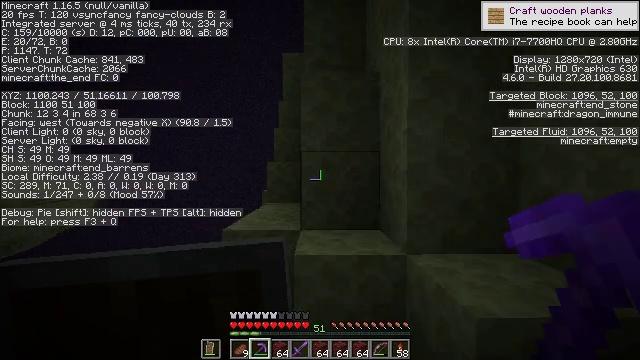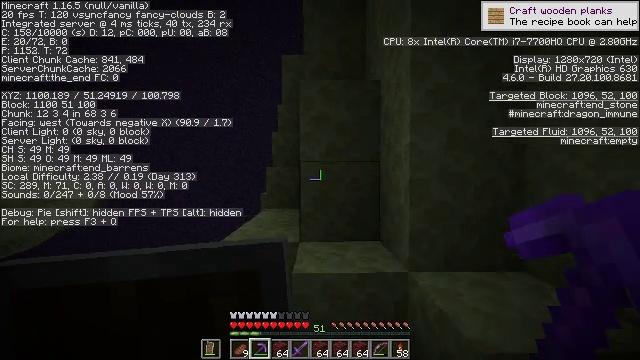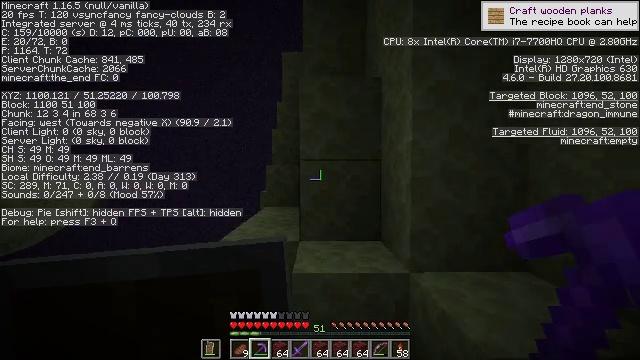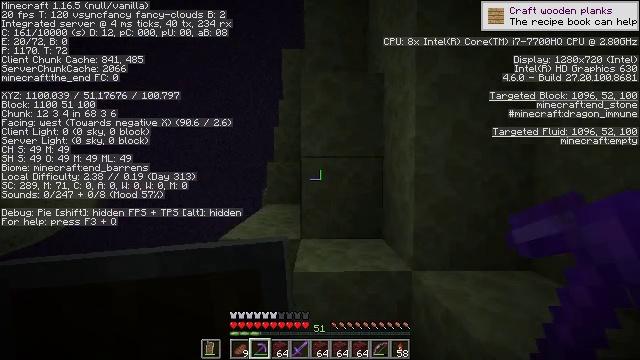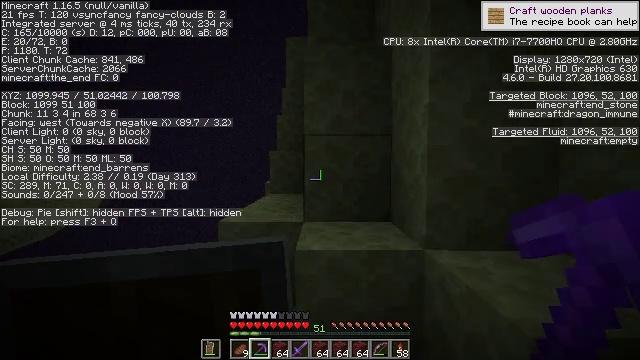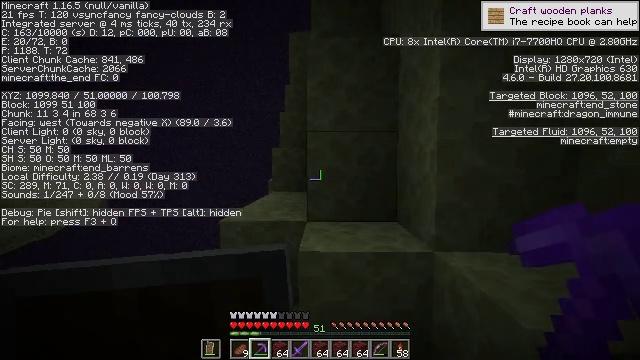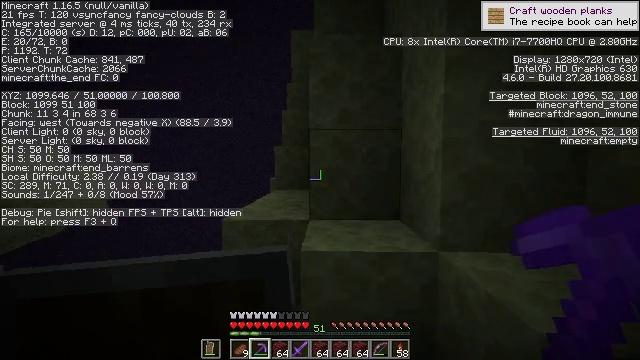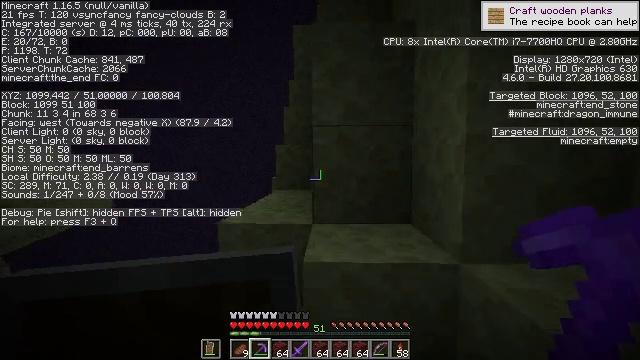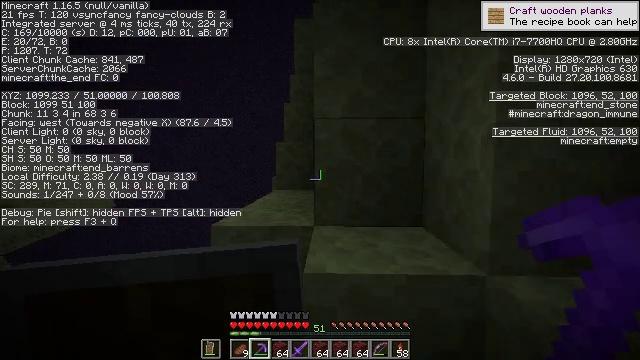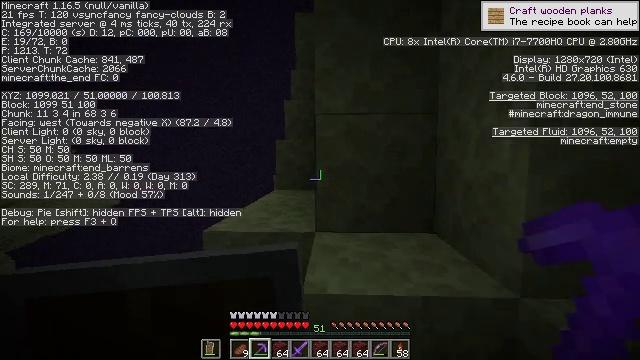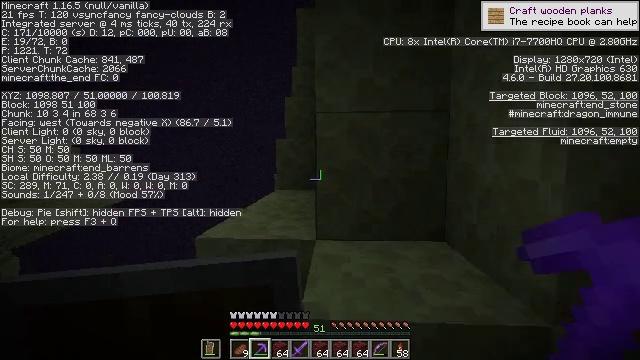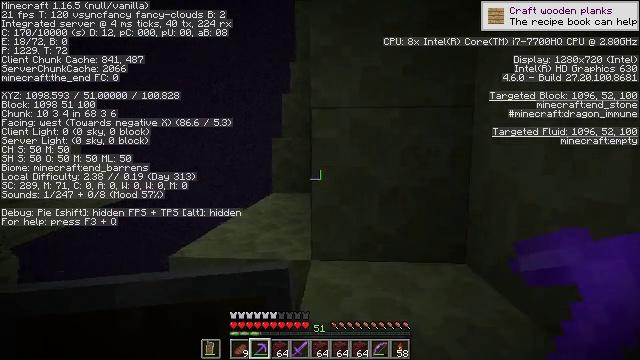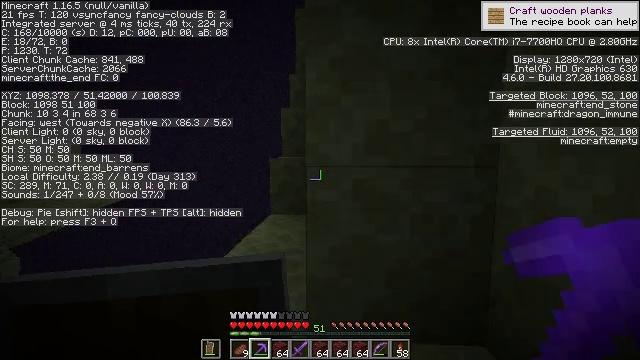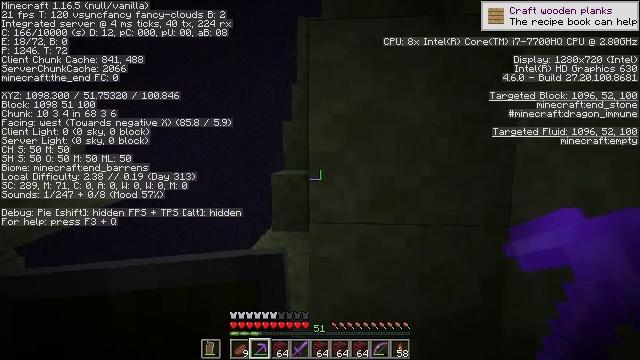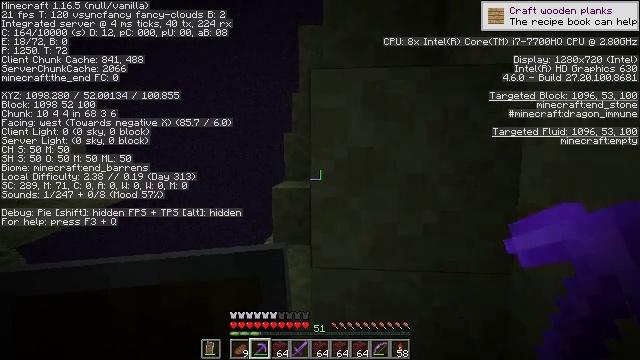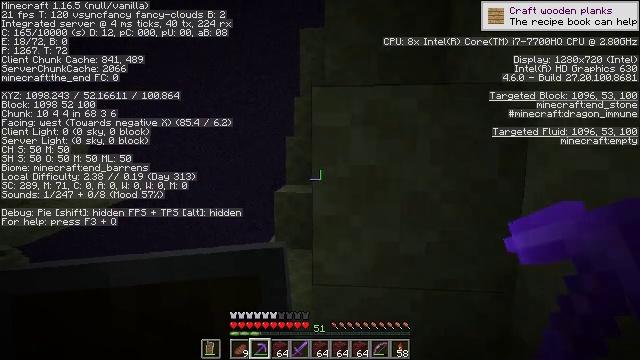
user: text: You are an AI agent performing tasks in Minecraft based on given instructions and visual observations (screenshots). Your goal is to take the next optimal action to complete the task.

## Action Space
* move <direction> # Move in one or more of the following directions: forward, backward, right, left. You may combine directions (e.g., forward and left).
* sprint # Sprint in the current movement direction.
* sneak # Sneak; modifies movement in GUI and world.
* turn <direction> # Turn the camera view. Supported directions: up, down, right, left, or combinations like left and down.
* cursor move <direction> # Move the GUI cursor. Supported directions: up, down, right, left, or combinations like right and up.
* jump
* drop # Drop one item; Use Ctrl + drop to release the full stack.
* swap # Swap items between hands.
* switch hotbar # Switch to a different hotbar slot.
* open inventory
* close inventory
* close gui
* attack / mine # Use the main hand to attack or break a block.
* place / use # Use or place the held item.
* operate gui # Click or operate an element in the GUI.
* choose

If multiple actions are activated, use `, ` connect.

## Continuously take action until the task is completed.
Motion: motion action
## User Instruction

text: Extract end stone with a pickaxe.
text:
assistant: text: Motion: move forward
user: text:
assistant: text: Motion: move forward
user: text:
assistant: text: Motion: move forward
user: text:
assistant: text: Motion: move forward
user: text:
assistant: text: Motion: move forward
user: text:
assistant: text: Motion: move forward
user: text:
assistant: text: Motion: move forward
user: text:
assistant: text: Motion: move forward
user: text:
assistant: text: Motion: move forward
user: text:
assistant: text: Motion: move forward
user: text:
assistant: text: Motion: move forward
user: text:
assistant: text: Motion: move forward, jump
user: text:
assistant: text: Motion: move forward, jump
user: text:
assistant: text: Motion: move forward, jump
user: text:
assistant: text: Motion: move forward, jump
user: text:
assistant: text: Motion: move forward
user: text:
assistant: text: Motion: move forward
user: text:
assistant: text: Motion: move forward
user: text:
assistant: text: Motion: move forward
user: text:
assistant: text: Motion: move forward
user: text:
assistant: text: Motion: move forward and move left
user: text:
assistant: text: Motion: move forward and move left, turn right
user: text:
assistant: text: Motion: move forward and move left, turn right
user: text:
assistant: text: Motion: move forward and move left, turn right
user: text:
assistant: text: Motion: move forward and move left, turn right and up
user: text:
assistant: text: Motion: move forward
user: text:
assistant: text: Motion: move forward
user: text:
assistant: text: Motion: move forward
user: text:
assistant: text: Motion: move forward
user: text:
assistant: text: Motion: move forward